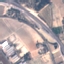
Land use / land cover class: Highway